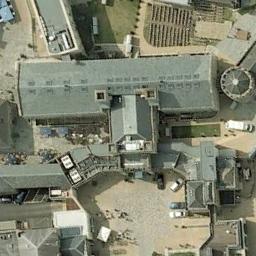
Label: palace